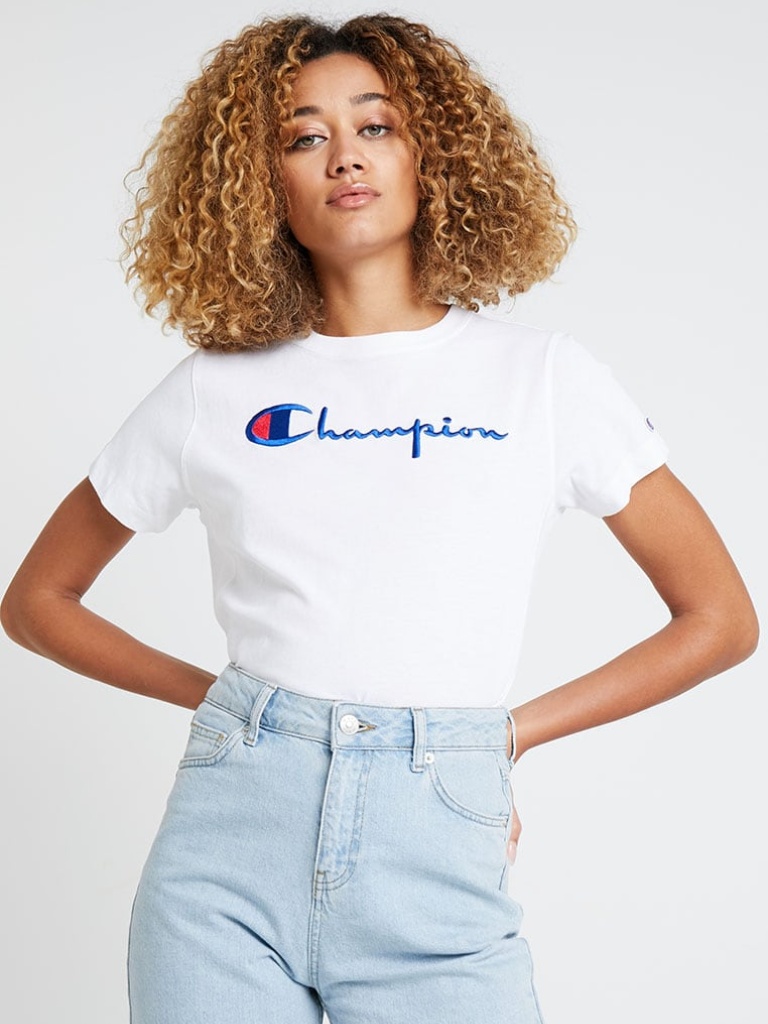
cotton tight short sleeve hip length Fully Tucked in crew t-shirt